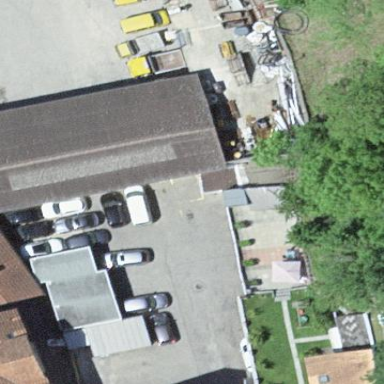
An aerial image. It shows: Building with gabled roof.